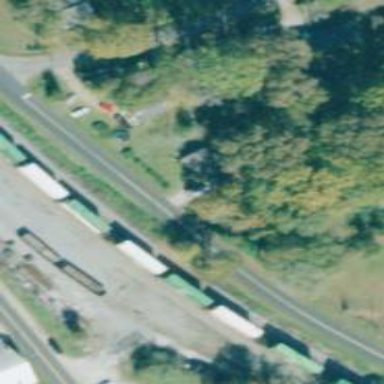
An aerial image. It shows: Railway siding for service.